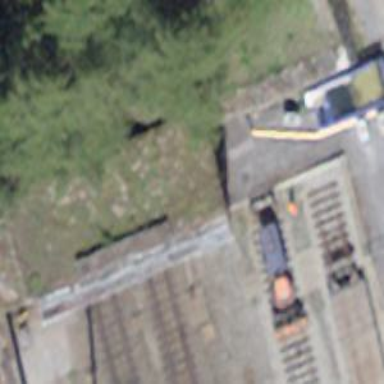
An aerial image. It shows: Retaining wall.